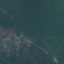
Label: Forest